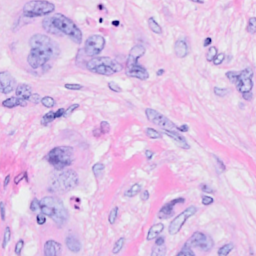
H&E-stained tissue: Breast